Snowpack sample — Buffalo Mountain, Silverthorne, Colorado, USA (1/25/25, 10:11 AM MST)
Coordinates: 39.6222, -106.1139
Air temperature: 22 °F
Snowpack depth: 110 cm
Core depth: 30 cm
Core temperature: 42.8 °F
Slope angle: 12°, slope face: 102°
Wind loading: high
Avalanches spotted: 0
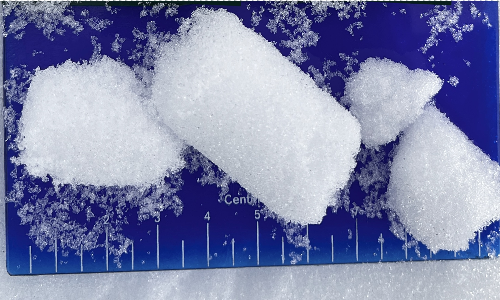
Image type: core
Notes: No avalanches nearby, collected on the outskirts of a fire break 15 meters from the treeline, on way to Buffalo and Red Mountain